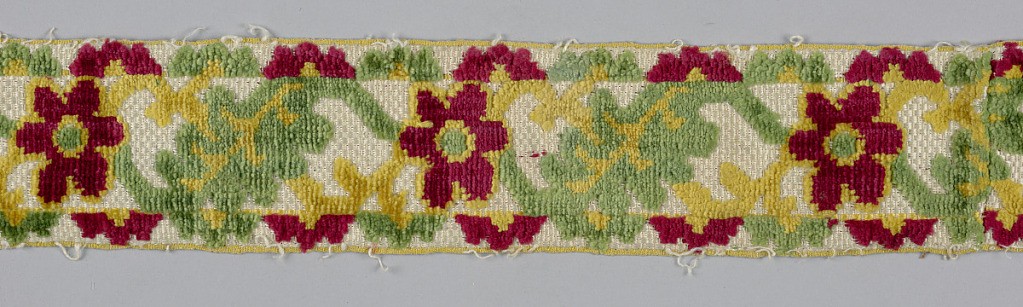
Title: Trimmings
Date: late 18th–early 19th century
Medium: silk Technique: velvet
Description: Narrow bands of trimming with crisscrossing leaf and flower design with guard borders of half-circles in cut pile of red, green, and yellow on a white foundation.